Question: I have a table within a form that looks like this:

## The HTML and JavaScript
'''
<form>
<table border="1" id="tblSample">
<tr>
<th>Col_one</th>
<th>Col_two</th>
<th>Col_three</th>
</tr>
<tr>
<td><input type="text" name="txtRowa1"
id="txtRowa1" size="5" /></td>
<td>
<input type="text" name="txtRowb1"
id="txtRowb1" size="15" /> </td>
<td>
<input type="text" name="txtRowc1"
id="txtRowc1" size="15" /> </td>
</tr>
<tr>
<td><input type="text" name="txtRowa2"
id="txtRowa2" size="5" /></td>
<td>
<input type="text" name="txtRowb2"
id="txtRowb2" size="15" /> </td>
<td>
<input type="text" name="txtRowc2"
id="txtRowc2" size="15" /> </td>
</tr>
<tr>
<td><input type="text" name="txtRowa3"
id="txtRowa3" size="5" /></td>
<td>
<input type="text" name="txtRowb3"
id="txtRowb3" size="15" /> </td>
<td>
<input type="text" name="txtRowc3"
id="txtRowc3" size="15" /> </td>
</tr>
</table>
</form>
<p>
<input onclick="formSubmit()" type="button" value="Send data" />
</p>
<script type="text/javascript">
function formSubmit() {
google.script.run.getValuesFromForm(document.forms[0]);
}
</script>
'''
This table needs to be put on a spreadsheet, the gs file is:
'''
//getValuesFromForm
function getValuesFromForm(form){
var tempa1 = form.txtRowa1,
tempb1 = form.txtRowb1,
tempc1 = form.txtRowc1,
tempa2 = form.txtRowa2,
tempb2 = form.txtRowb2,
tempc2 = form.txtRowc2,
tempa3 = form.txtRowa3,
tempb3 = form.txtRowb3,
tempc3 = form.txtRowc3,
sheet = SpreadsheetApp.getActiveSpreadsheet().getActiveSheet();
sheet.appendRow([tempa1, tempb1, tempc1]);
sheet.appendRow([tempb1, tempb2, tempc2]);
sheet.appendRow([tempc1, tempc2, tempc3]);
}
'''
But the thing is: the table is dynamic and i dont know how many rows is going to have (in this case there are 3 rows) How do I get the values out of the table?
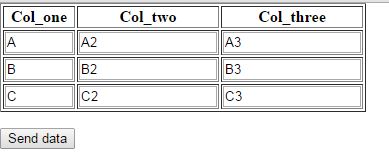
Answer: I would get the data out of the table, in the browser, from the client side using DOM methods and properties. This code processes your table before it is sent to the server side 'gs' code. It's dynamic, so it doesn't matter what the table length or row length is. And you don't need to name your inputs with names or ids in order to reference them. This code has two loops in it. One 'FOR' loop nested inside the other. The code goes through each row in the table, and for each row, gets all the inputs in that row. Then it creates a two dimensional array to send to the 'gs' code. You might ask, "why not do the processing in the 'gs' code?" Processing the data in the client side allows you to use the method 'getElementsByTagName()'. You can't do that with server side code.
You could work with the FORM object in either the client side or server side JavaScript as an alternative, but there is a lot of data in the Form Object, and it's difficult to figure out and understand how the data in that Form Object is structured.
The end result of this code is an array of cell values inside another array.
[ [Row1_Cell1, Row1_Cell2], [Row2_Cell1, Row2_Cell2], etc ]
You will also need a nested 'FOR' loop in the 'gs' code. The 'FOR' loops will eliminate the need to hard code lots of variable names for each row and cell.
## Client side JavaScript
'''
<script type="text/javascript">
function formSubmit() {
console.log('formSubmit ran');
var allTableRows = document.getElementsByTagName("tr");
console.log('allTableRows: ' + allTableRows);
var numbrOfRows = allTableRows.length;
console.log('numbrOfRows: ' + numbrOfRows);
var thisCellValue = "";
var arryMaster = [];
var arryOfTableRowVals = [];
var thisRowData = "";
for (var i = 1; i < numbrOfRows; i++) {// START with i = 1
console.log('row count: ' + i);
thisRowData = allTableRows[i].getElementsByTagName('input');
console.log('thisRowData: ' + thisRowData);
console.log('thisRowData.length: ' + thisRowData.length);
arryOfTableRowVals = []; //reset the array
for (var j = 0; j < thisRowData.length; j++) {
console.log('---- count j: ' + j);
thisCellValue = thisRowData[j].value;
arryOfTableRowVals.push(thisCellValue);
console.log('---- arryOfTableRowVals: ' + arryOfTableRowVals[j]);
};
arryMaster.push(arryOfTableRowVals);
}
console.log(arryMaster[2][2]);
google.script.run.getValuesFromForm(arryMaster);
}
</script>
'''
I put lots of 'console.log()' statements in the code so that you can see the results of the code in your browsers console. The results will print to the console. You might want to comment those out, or delete them.